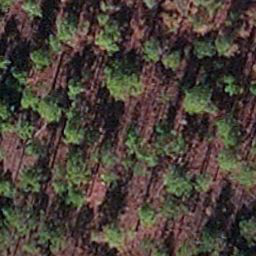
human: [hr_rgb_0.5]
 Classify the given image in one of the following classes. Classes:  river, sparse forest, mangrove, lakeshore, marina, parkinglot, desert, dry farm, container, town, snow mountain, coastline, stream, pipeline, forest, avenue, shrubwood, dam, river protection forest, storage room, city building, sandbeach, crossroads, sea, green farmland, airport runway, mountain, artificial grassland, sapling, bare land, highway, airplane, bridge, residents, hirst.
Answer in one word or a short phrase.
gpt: sapling